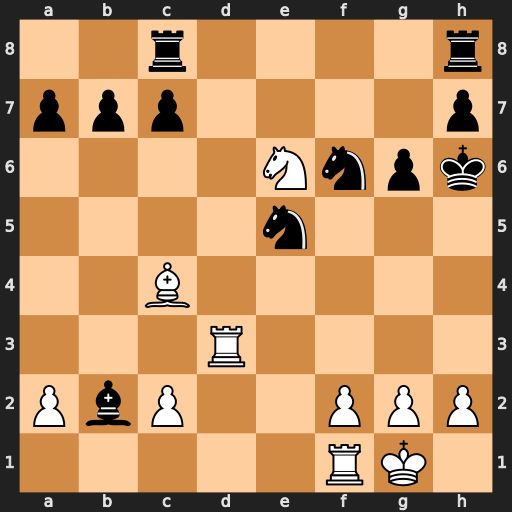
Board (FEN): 2r4r/ppp4p/4Nnpk/4n3/2B5/3R4/PbP2PPP/5RK1
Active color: w
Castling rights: -
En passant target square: -
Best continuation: Rh3+ Nh5 f4